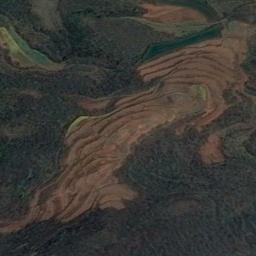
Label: terrace